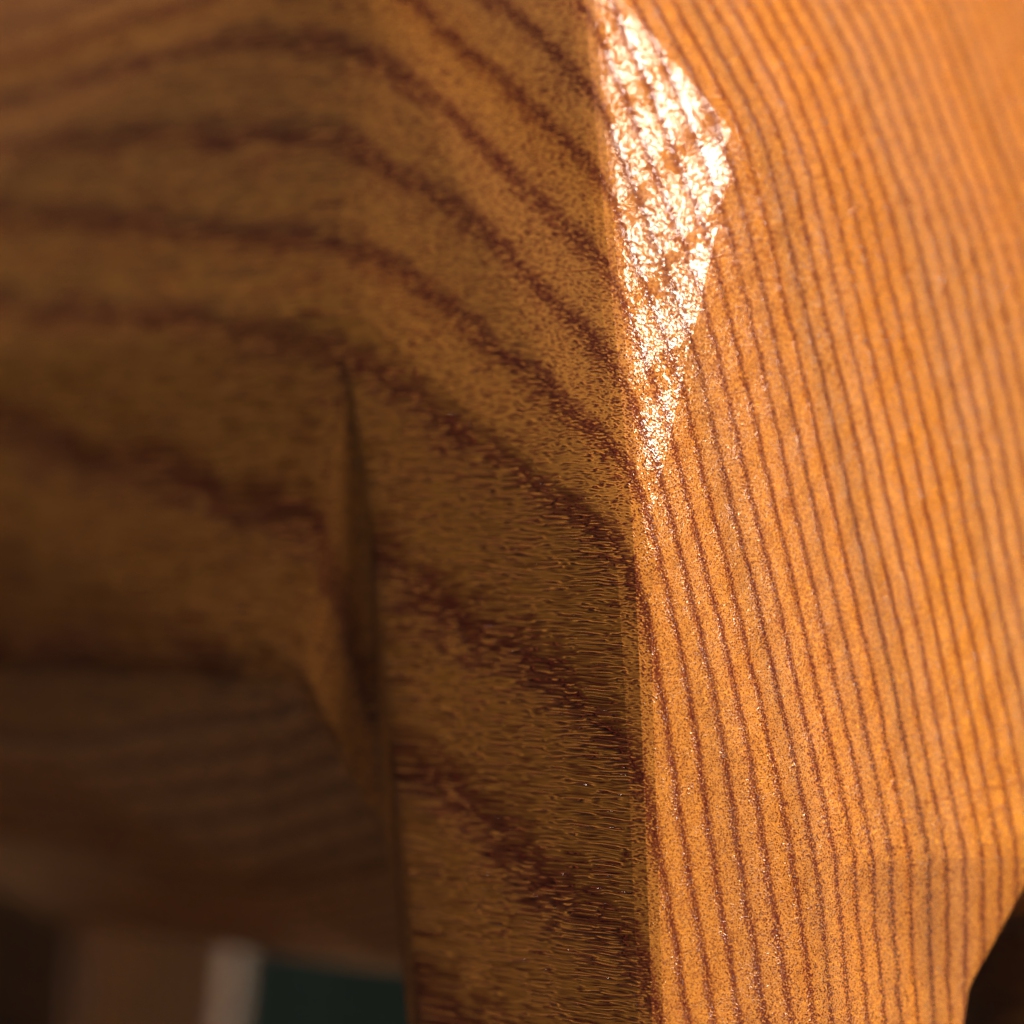
A high quality rendering of a dalahest_oak dalecarlian horse figurine made of varnished dark oak standing on a wooden table in an a sunset landscape with sunset lighting,extreme close-up from rear left side, macro, 150 mm, f 16, bokeh